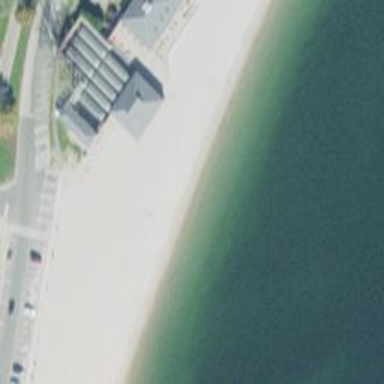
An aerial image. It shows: Lifeguard on duty.